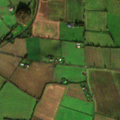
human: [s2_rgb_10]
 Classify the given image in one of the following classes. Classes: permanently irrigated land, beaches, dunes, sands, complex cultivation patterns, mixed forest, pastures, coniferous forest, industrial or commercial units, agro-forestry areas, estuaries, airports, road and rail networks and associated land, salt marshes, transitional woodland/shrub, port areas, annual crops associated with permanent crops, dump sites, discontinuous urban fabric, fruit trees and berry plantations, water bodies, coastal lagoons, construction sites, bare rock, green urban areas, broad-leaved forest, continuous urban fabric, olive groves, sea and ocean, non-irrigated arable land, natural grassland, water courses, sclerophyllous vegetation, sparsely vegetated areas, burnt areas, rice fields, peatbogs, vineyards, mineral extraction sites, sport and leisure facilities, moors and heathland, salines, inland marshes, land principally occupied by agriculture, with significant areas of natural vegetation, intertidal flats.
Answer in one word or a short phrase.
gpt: non-irrigated arable land, pastures